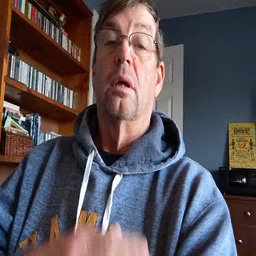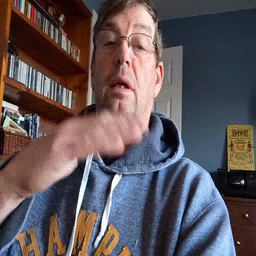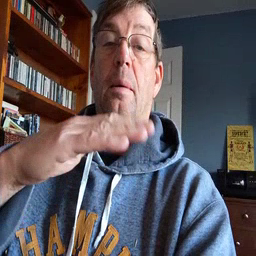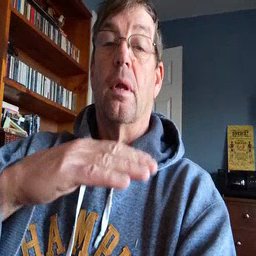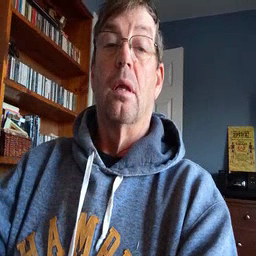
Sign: table